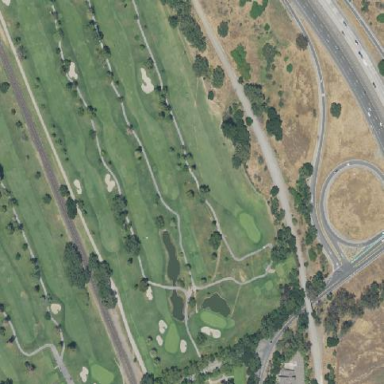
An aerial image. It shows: Grassy area designated as golf fairway.